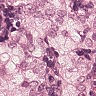
Metastatic tissue present: yes